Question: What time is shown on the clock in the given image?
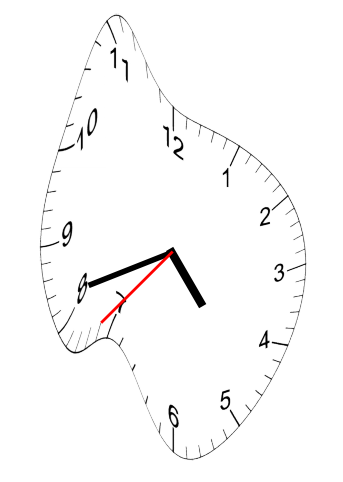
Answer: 04:41:37